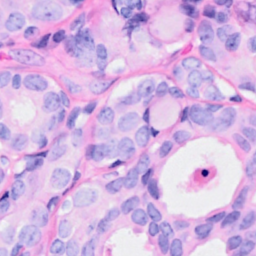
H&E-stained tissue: Breast